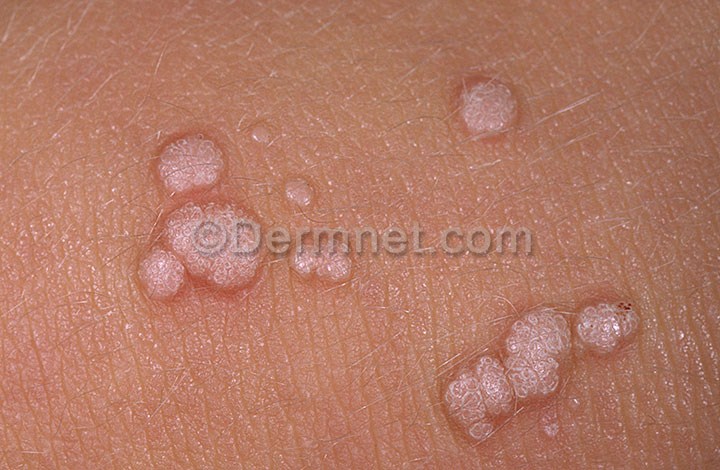
Disease: Warts Molluscum and other Viral Infections